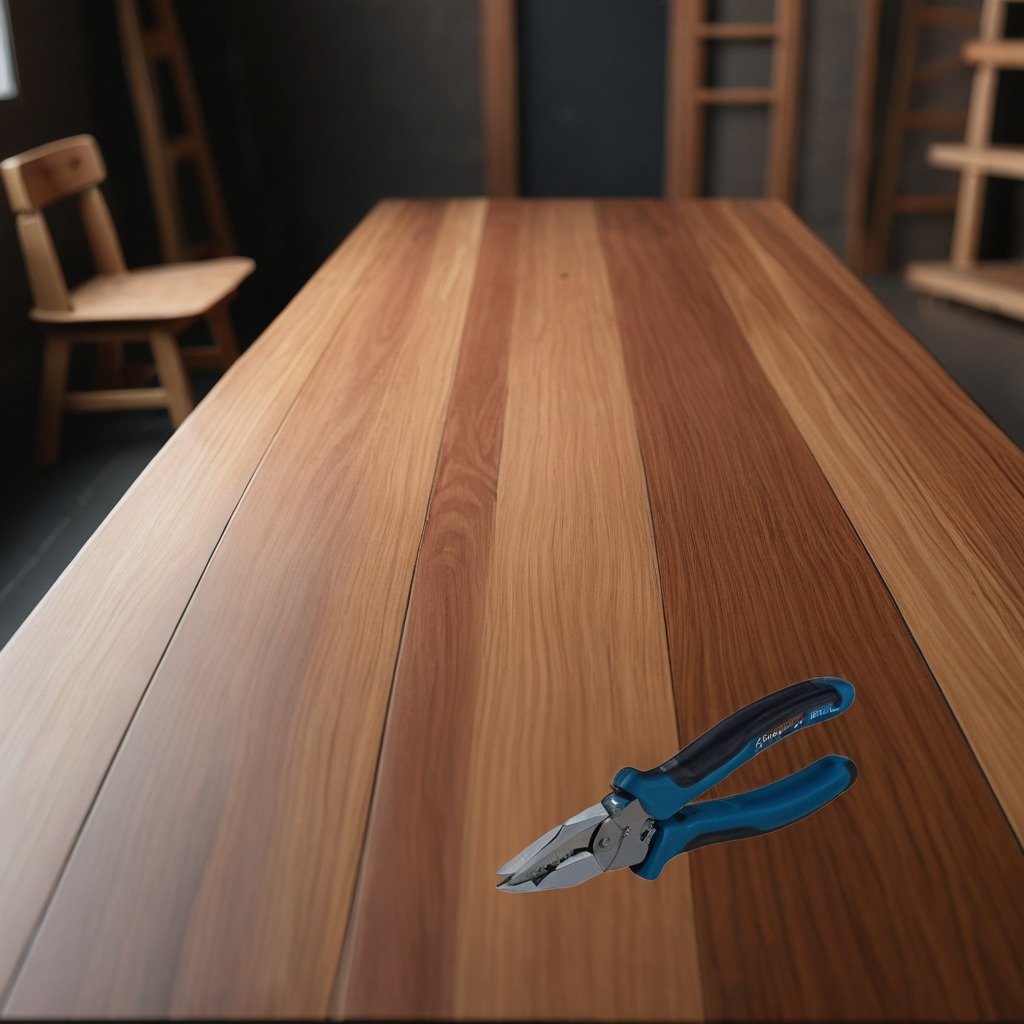
A plier lies on a wooden table in a carpentry studio.